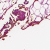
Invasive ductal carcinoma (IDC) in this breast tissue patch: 0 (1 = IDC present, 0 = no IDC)